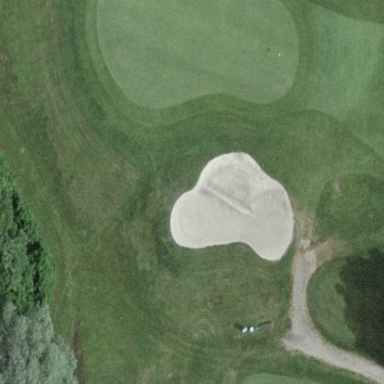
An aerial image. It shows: Golf bunker filled with natural sand.